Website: crate-barrel
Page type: cross-sells
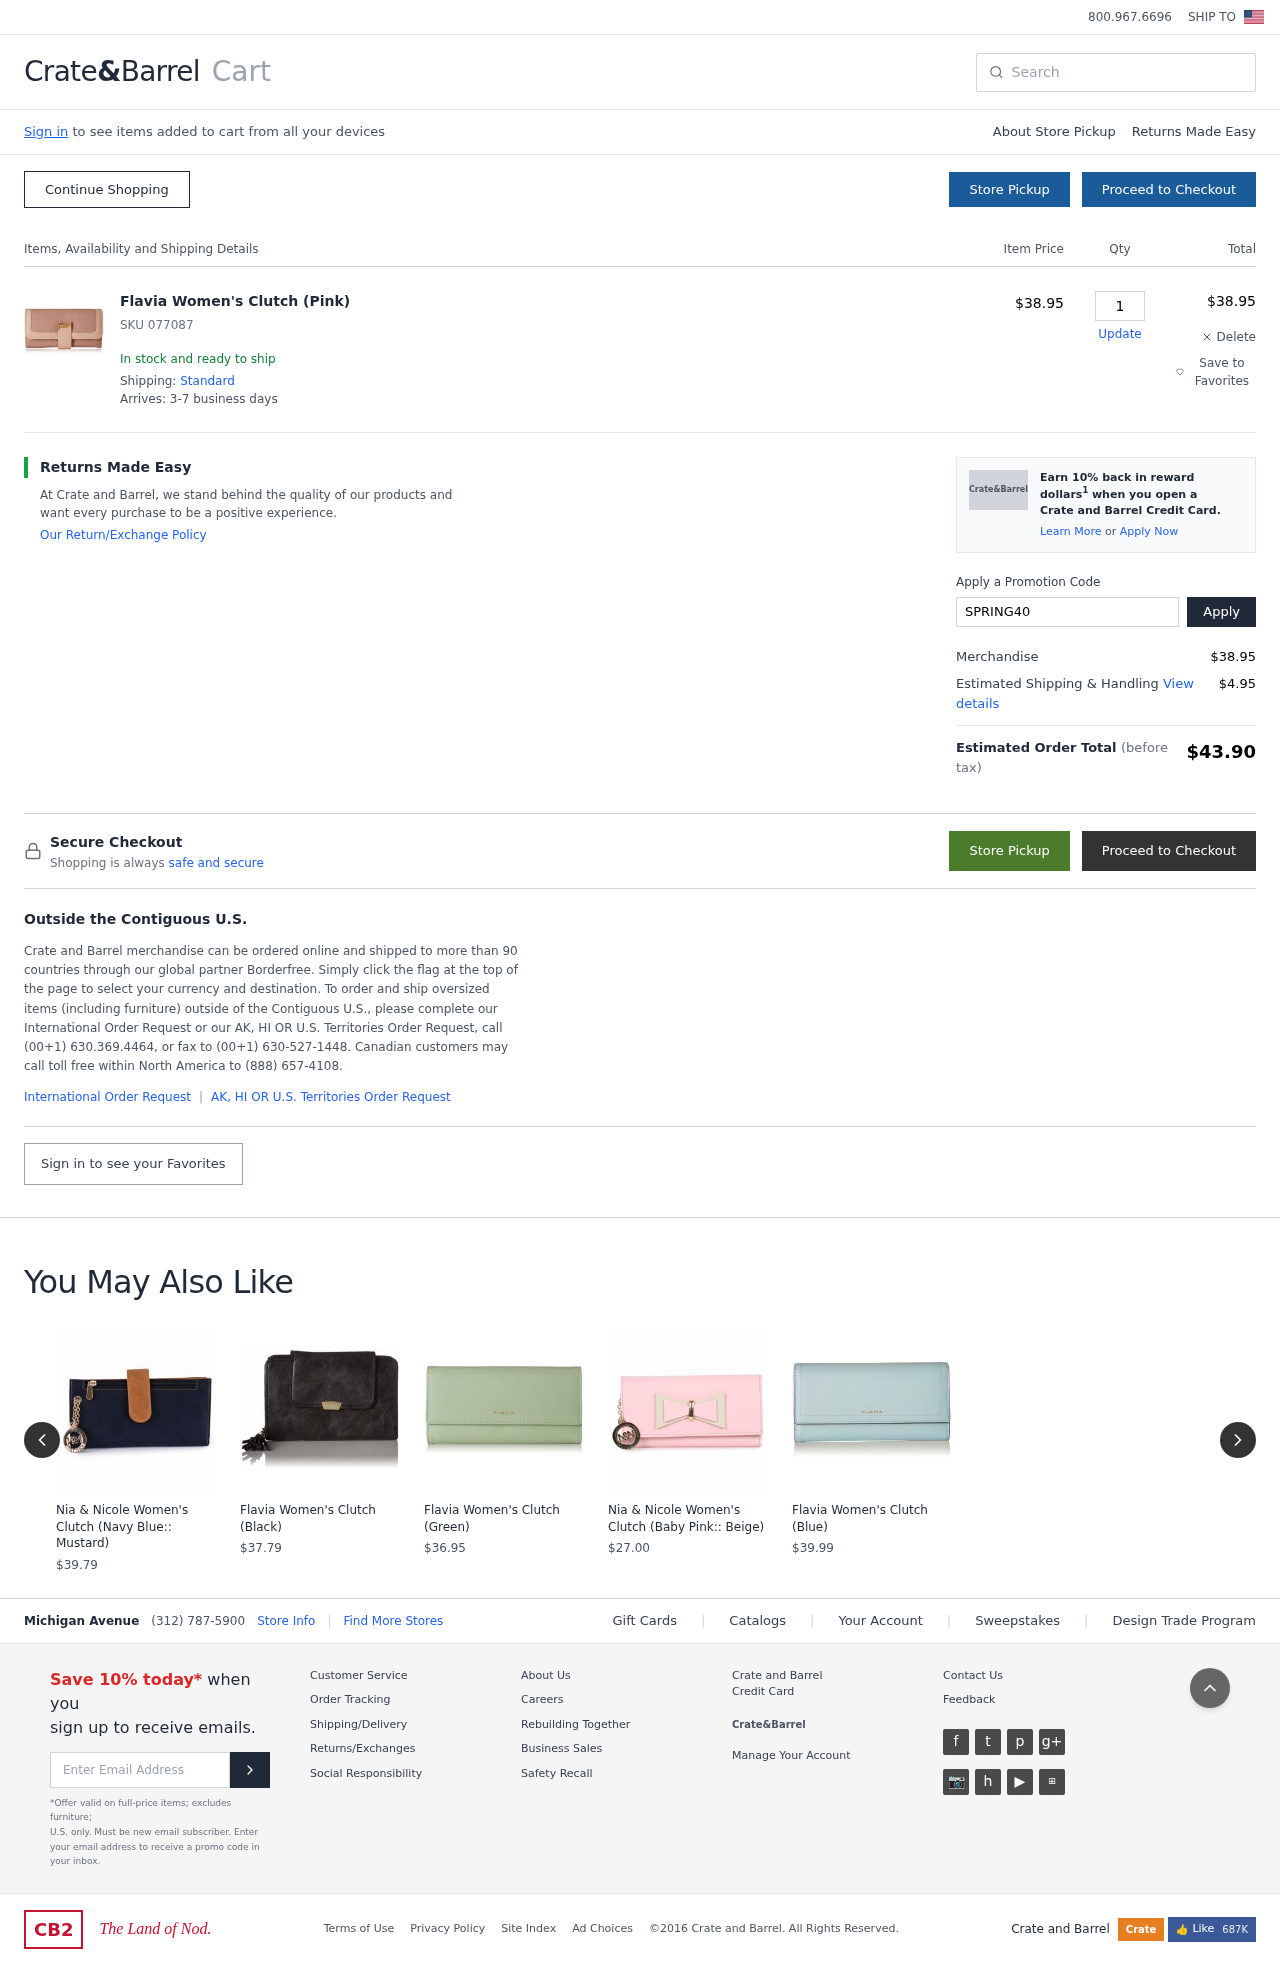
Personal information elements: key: PII_PROMO_CODE
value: SPRING40
Product elements: key: PRODUCT1_NAME
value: Flavia Women's Clutch (Pink)
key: PRODUCT1_PRICE
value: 38.95
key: PRODUCT1_QUANTITY
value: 1
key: PRODUCT2_NAME
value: Nia & Nicole Women's Clutch (Navy Blue:: Mustard)
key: PRODUCT2_PRICE
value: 39.79
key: PRODUCT3_NAME
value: Flavia Women's Clutch (Black)
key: PRODUCT3_PRICE
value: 37.79
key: PRODUCT4_NAME
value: Flavia Women's Clutch (Green)
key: PRODUCT4_PRICE
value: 36.95
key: PRODUCT5_NAME
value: Nia & Nicole Women's Clutch (Baby Pink:: Beige)
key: PRODUCT5_PRICE
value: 27
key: PRODUCT6_NAME
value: Flavia Women's Clutch (Blue)
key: PRODUCT6_PRICE
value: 39.99
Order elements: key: ORDER_SKU
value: SKU 077087
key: ORDER_ITEM_TOTAL
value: $38.95
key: ORDER_SUBTOTAL
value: $38.95
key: ORDER_SHIPPING_COST
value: $4.95
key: ORDER_TOTAL
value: $43.90
Search elements: key: HEADER_SEARCH
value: Search